Question: I tried using window-handles, Alerts and also i tried without switching the window.
But none of the idea worked for me.
Once i select the element a new browser sub-window opens up. Now the control is on the new sub-window which i cannot detect at all. Need help.
Before the action which opens this sub-window i can print to console but not after that.
Also i tried JavaScriptExecutor but it didn't work too.
I am putting the screen shot of the window how it looks like.
You can see the sub window is new but it is opened inside the main window and the control is totally on it.

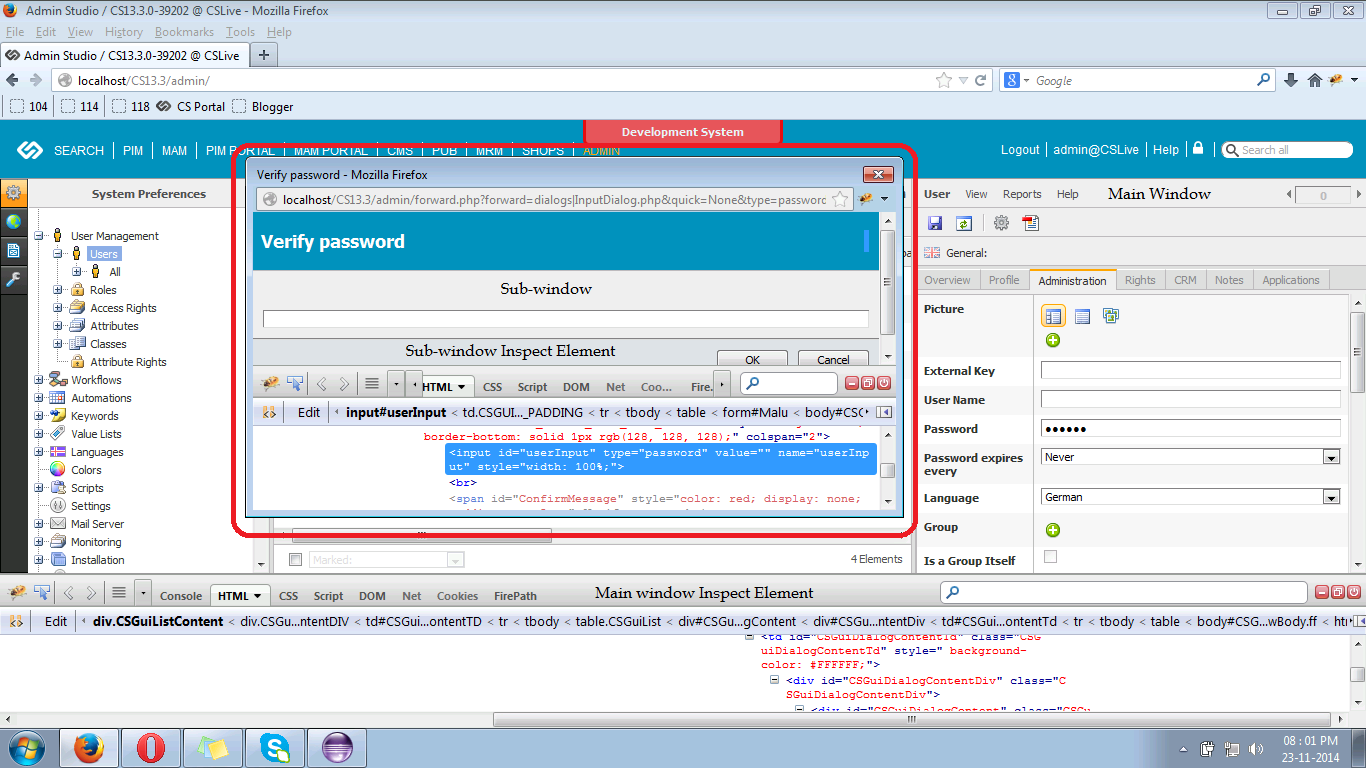
Answer: Here, I have used Robot class to interact with the dialog box. No need to switch windows. Try the below code. is the data to enter:
'''
StringSelection data_to_enter= new StringSelection("Hello");
Toolkit.getDefaultToolkit().getSystemClipboard().setContents(data_to_enter, null);
Robot robot = new Robot();
robot.keyPress(KeyEvent.VK_CONTROL);
robot.keyPress(KeyEvent.VK_V);
robot.keyRelease(KeyEvent.VK_V);
robot.keyRelease(KeyEvent.VK_CONTROL);
robot.keyPress(KeyEvent.VK_ENTER);
robot.keyRelease(KeyEvent.VK_ENTER);
'''